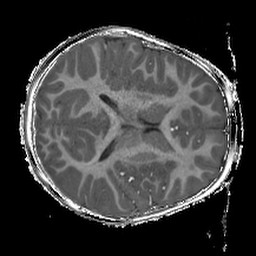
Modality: T1w
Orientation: axial
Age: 5
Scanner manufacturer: siemens
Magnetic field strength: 3 T
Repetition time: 2.4 s
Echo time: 0.00224 s